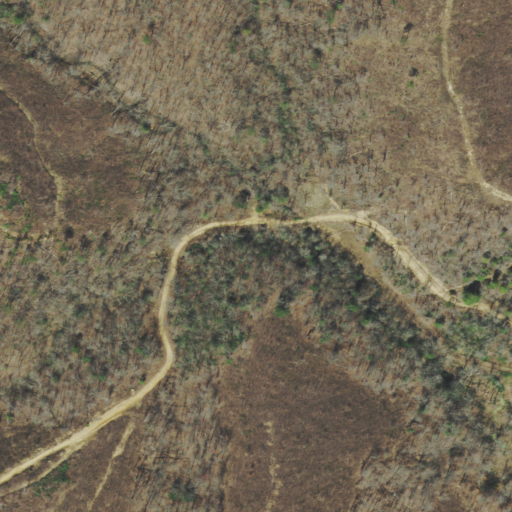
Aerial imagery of valley in Tennessee named Flat Cliff Hollow containing deciduous forest, shrub, and mixed forest